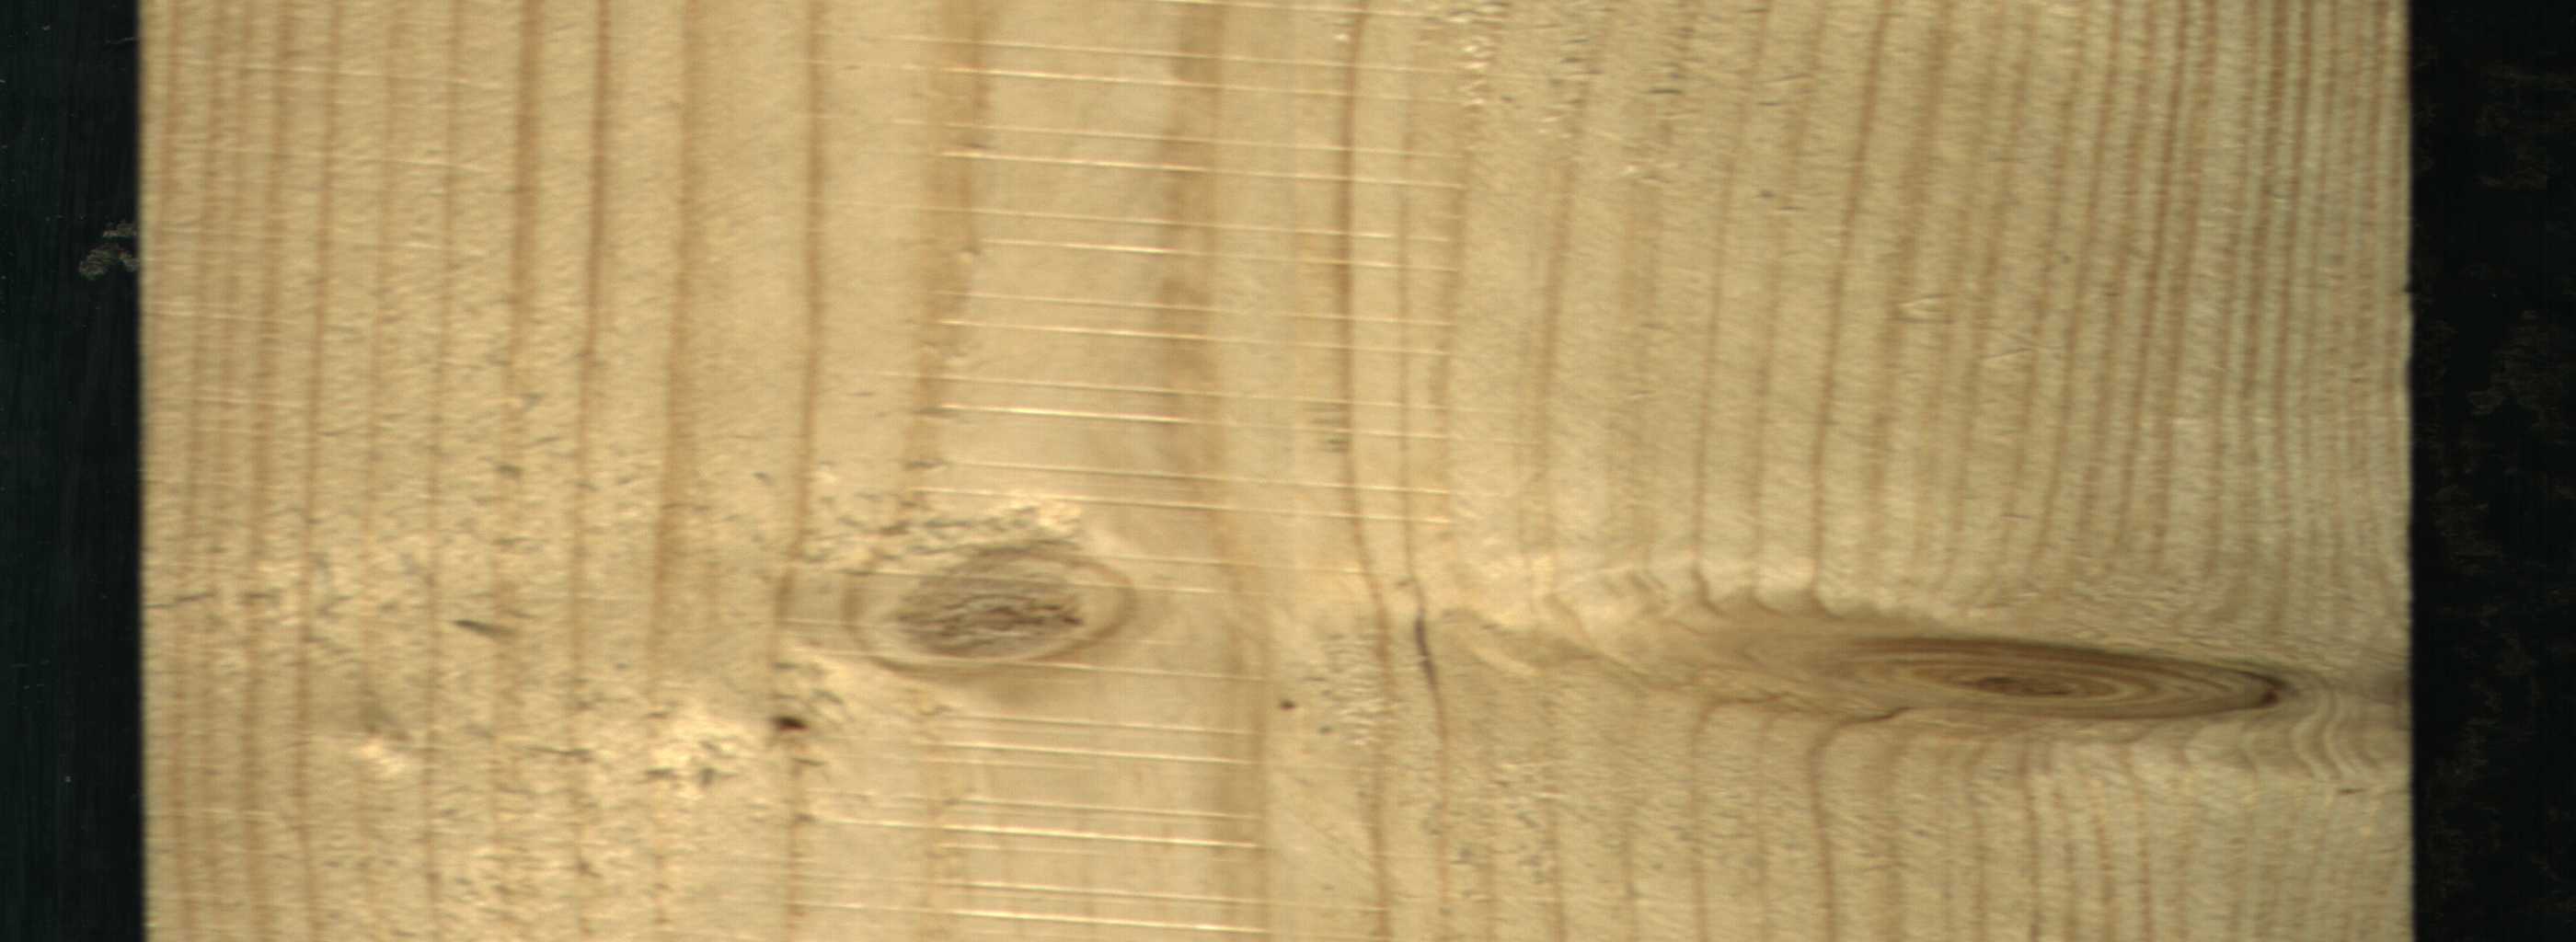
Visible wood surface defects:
Live_Knot
Live_Knot
Live_Knot
Live_Knot